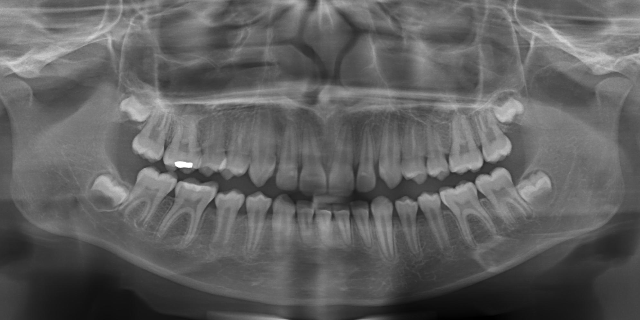
adult